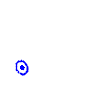
Particle: electron